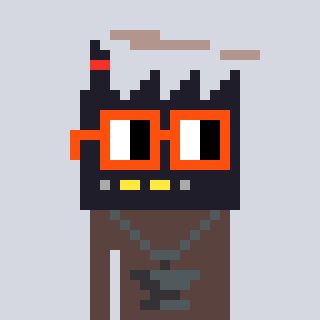
a pixel art character with square orange glasses, a factory-shaped head and a darkbrown-colored body on a cool background